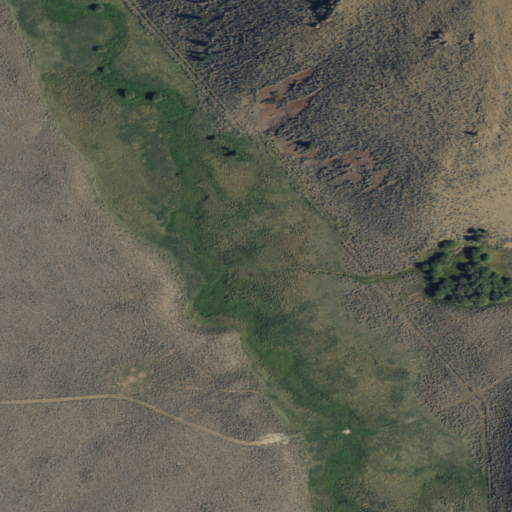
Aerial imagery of valley in Montana named Tonsilitis Canyon containing shrub, grassland, and herbaceous wetlands